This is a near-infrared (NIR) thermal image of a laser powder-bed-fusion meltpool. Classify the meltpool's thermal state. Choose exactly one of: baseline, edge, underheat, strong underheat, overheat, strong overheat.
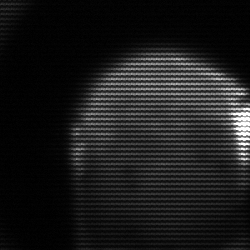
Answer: edge